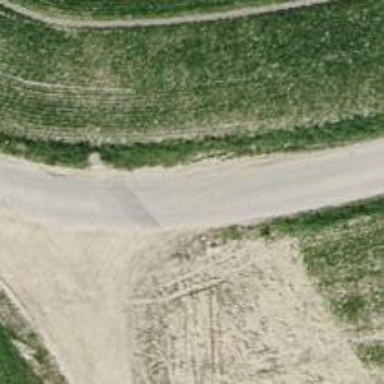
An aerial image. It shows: Unclassified road.